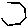
Label: hexagon